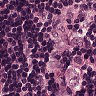
Metastatic tissue present: yes